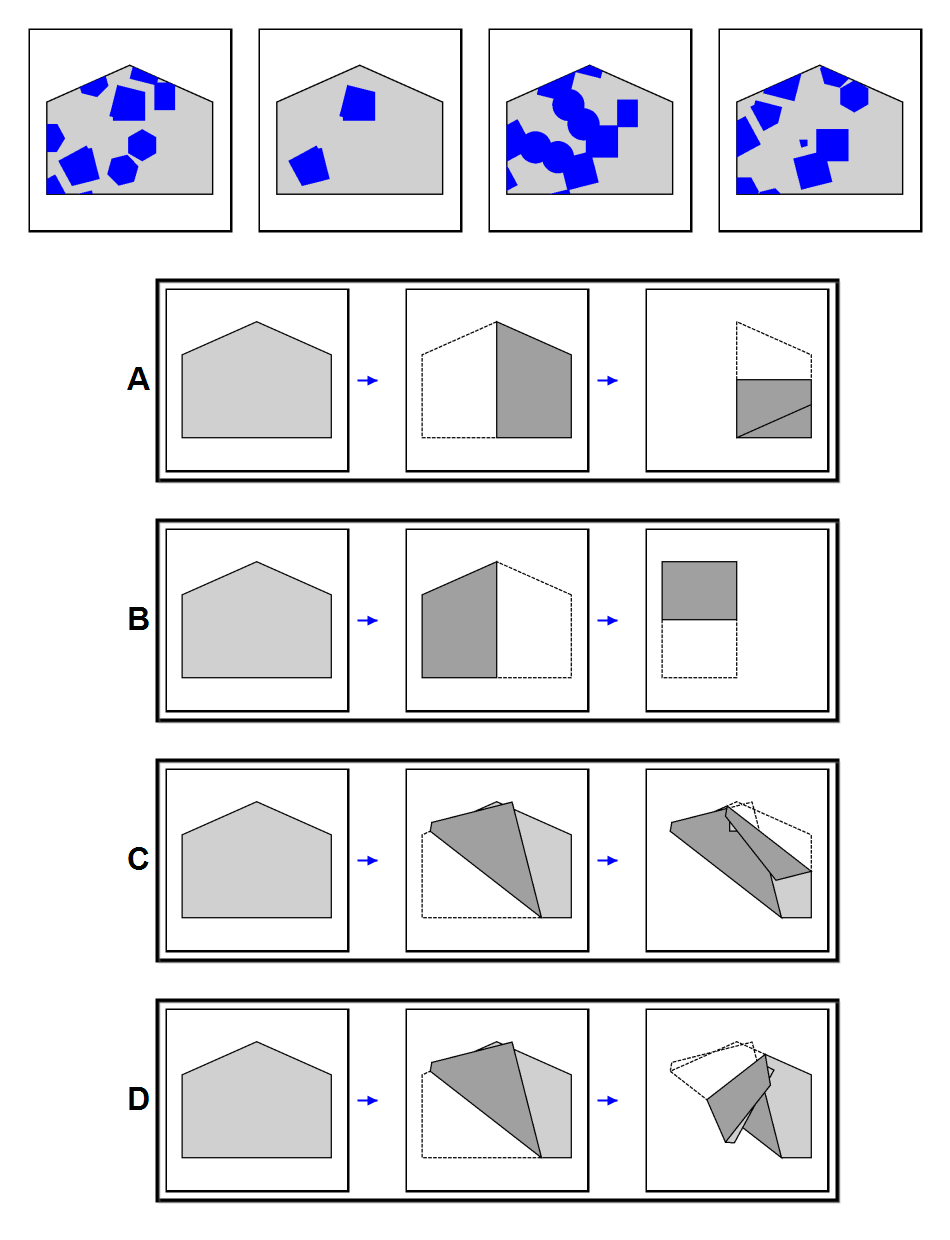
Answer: D